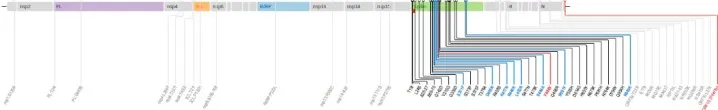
Next Generation Sequencing performed at SARS-CoV-2 infection diagnosis and repeated with the same results 3-week after nirmatrelvir/ritonavir therapy and 1-week after tixagevimab/cilgavimab and remdesivir therapy.
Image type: chart (chart)